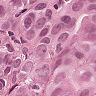
Metastatic tissue present: yes